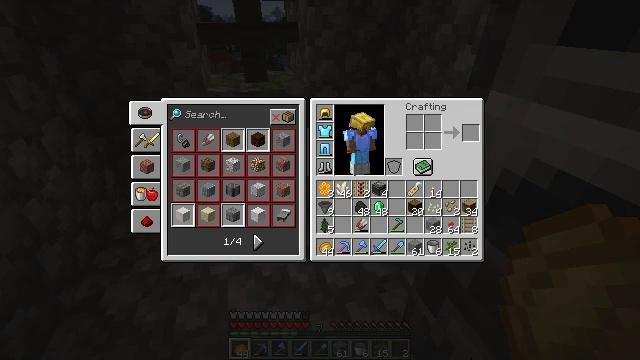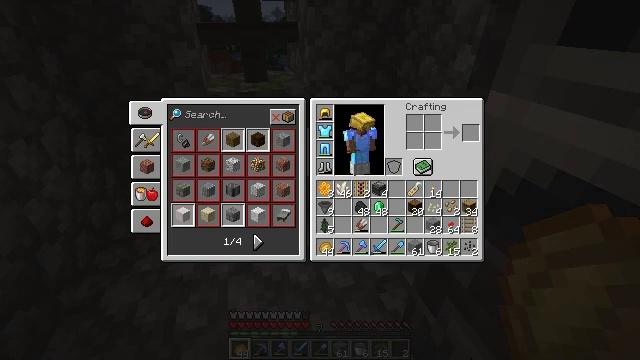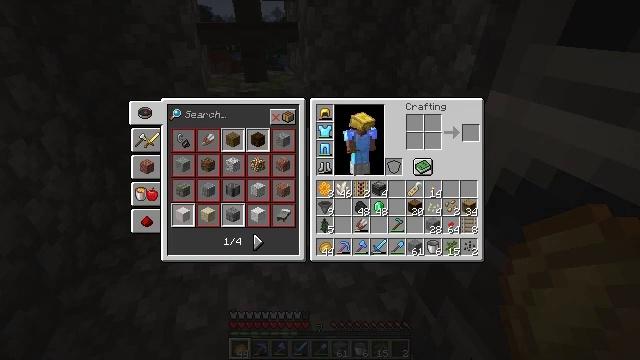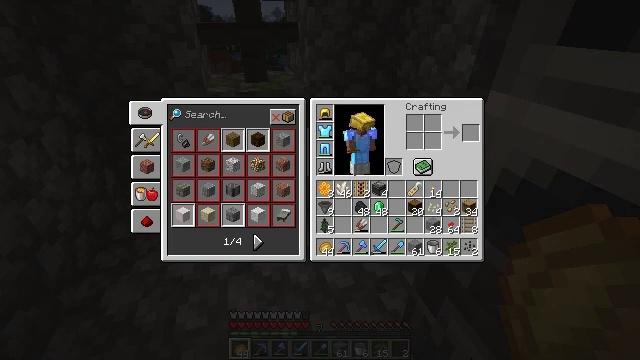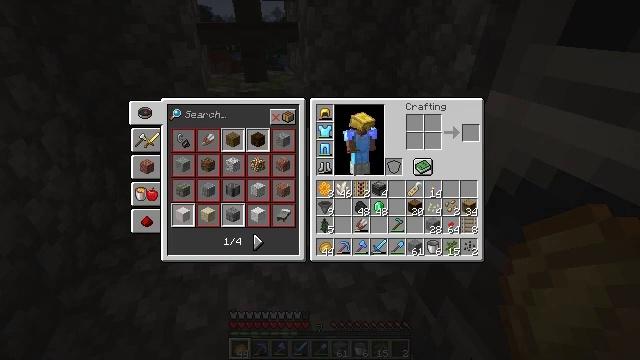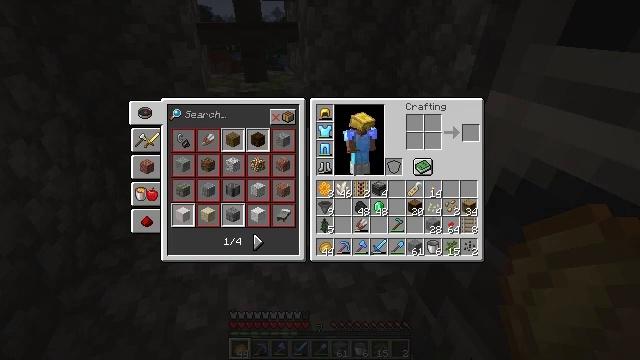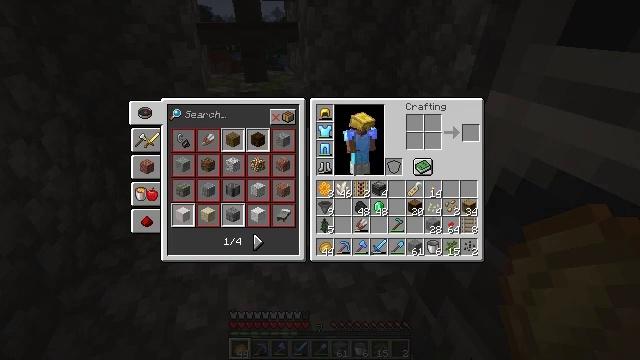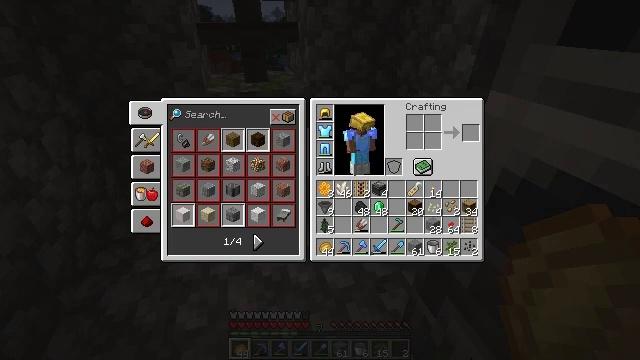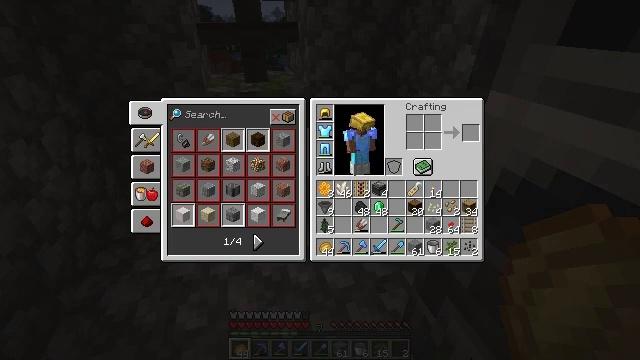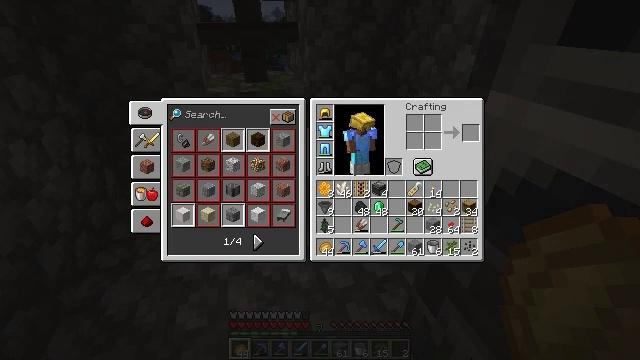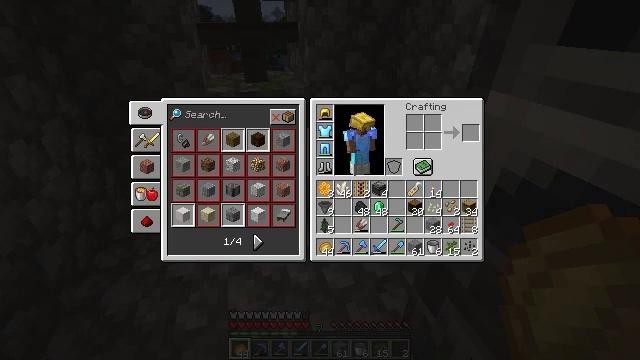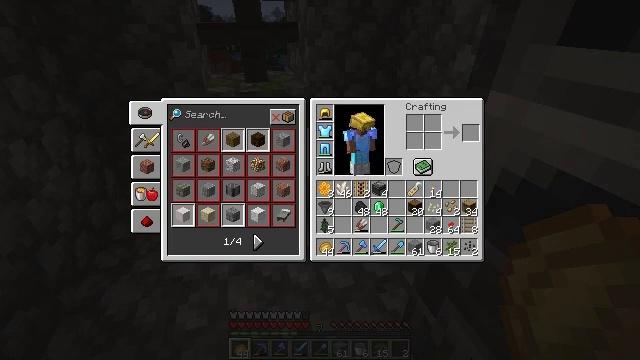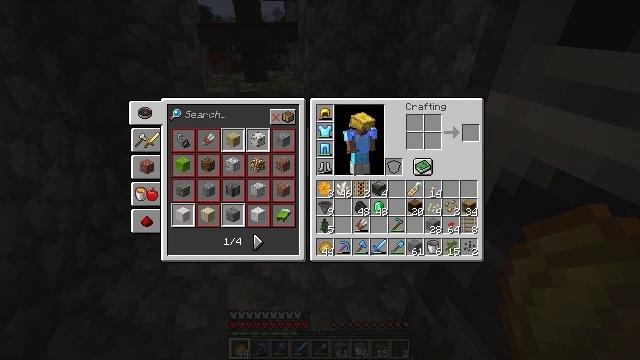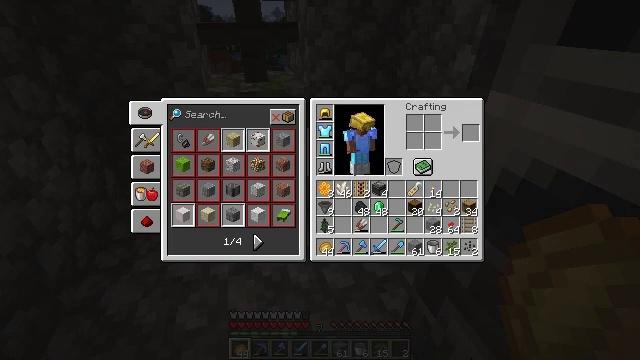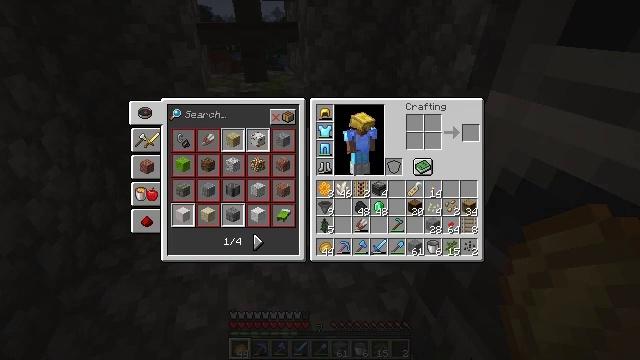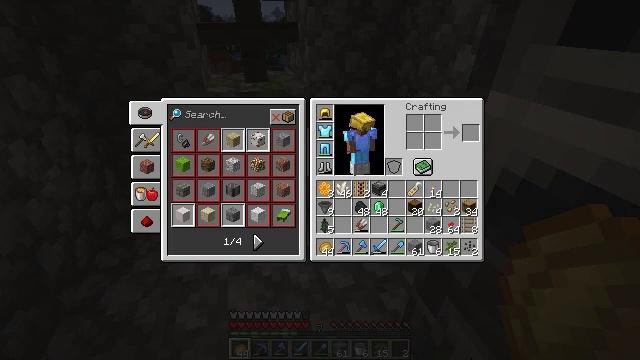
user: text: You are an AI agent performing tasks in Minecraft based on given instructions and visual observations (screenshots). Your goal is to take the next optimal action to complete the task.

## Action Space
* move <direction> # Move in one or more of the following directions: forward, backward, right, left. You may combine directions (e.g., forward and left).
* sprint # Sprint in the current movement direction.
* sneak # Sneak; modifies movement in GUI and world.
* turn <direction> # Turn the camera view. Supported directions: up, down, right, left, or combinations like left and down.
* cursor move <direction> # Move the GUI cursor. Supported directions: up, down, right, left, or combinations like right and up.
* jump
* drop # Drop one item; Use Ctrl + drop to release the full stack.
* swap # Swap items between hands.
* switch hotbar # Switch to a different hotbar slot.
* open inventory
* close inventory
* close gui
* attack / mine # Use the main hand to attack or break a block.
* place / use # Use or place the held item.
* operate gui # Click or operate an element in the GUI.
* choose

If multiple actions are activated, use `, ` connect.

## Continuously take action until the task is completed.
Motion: motion action
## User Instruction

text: Break the brewing stand to collect it.
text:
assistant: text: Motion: no_op
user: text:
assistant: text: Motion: no_op
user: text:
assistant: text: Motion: no_op
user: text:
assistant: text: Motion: no_op
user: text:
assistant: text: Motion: no_op
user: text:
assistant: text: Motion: no_op
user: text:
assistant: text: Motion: no_op
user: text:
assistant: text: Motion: no_op
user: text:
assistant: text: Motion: no_op
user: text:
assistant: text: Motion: no_op
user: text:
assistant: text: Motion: no_op
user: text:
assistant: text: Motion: no_op
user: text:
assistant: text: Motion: no_op
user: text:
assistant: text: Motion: no_op
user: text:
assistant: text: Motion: no_op
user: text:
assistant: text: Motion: no_op
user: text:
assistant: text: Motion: no_op
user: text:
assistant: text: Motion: no_op
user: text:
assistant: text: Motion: no_op
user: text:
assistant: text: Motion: no_op
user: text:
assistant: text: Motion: no_op
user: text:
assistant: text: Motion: no_op
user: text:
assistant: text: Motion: no_op
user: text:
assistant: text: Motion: no_op
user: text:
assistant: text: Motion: no_op
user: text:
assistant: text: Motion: no_op
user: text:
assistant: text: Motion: no_op
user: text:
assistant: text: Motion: no_op
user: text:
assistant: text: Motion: no_op
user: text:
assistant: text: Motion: no_op